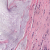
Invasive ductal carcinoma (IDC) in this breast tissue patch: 0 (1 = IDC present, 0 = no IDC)